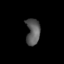
Tissue: lung
Cell type: Myeloid cells
Senescence score: 0.2322
Nuclear area (px): 358
Mean DAPI intensity: 90.469